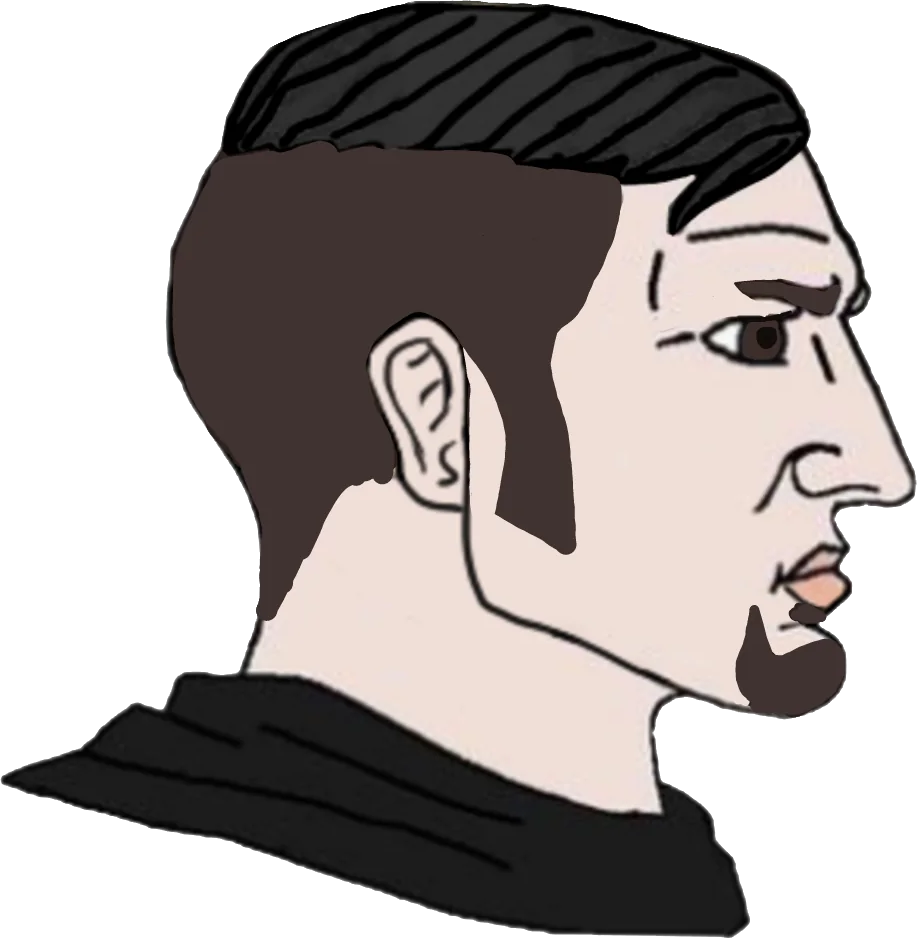
Label: 4_Yes_Chad